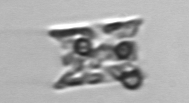
Label: Eucampia